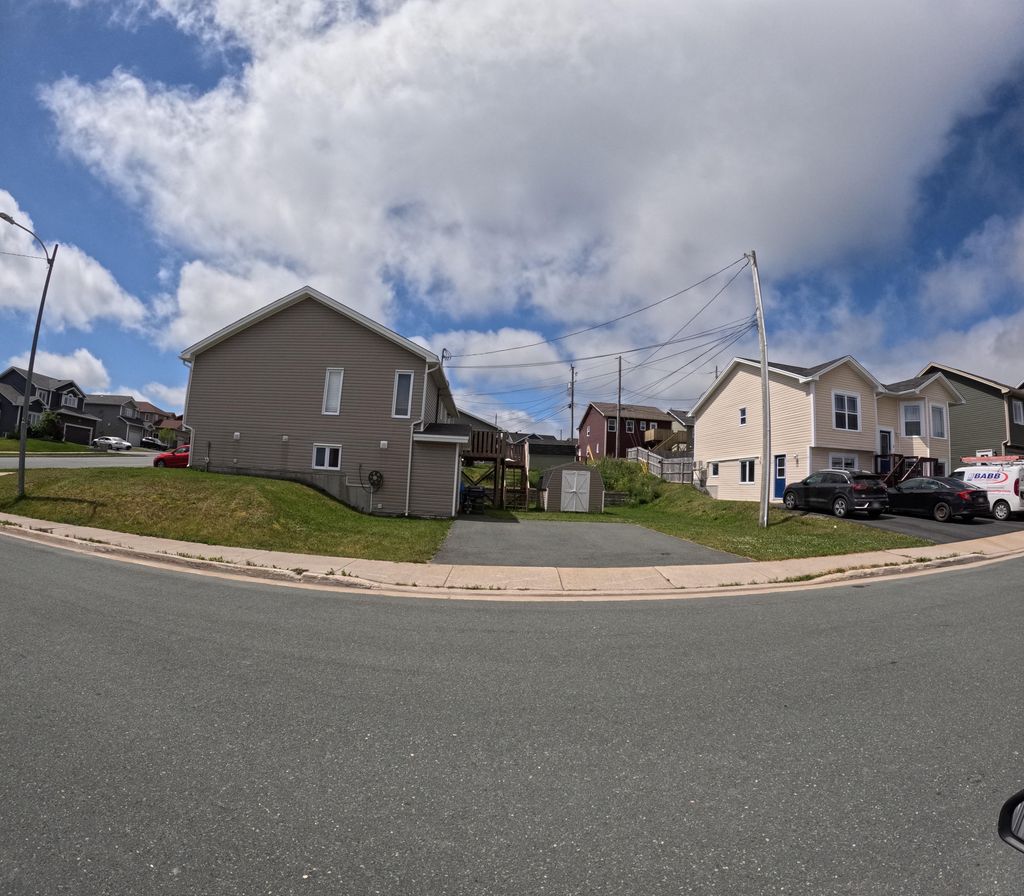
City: st_johns